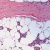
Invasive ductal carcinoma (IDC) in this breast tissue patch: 0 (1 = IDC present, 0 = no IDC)